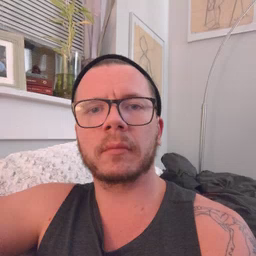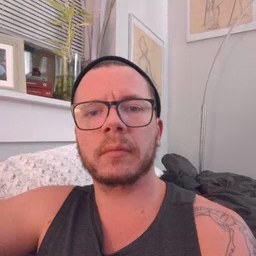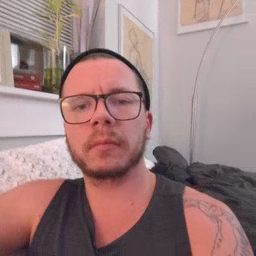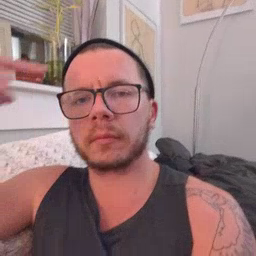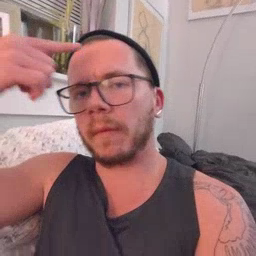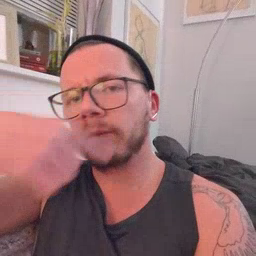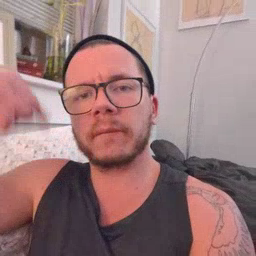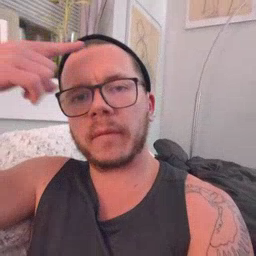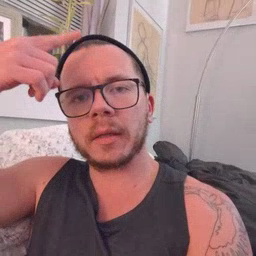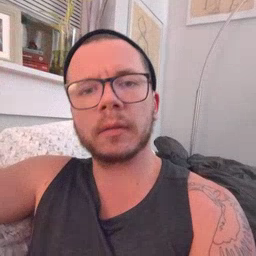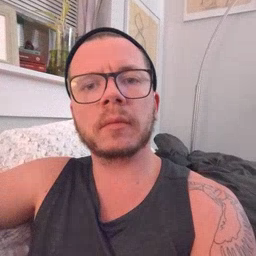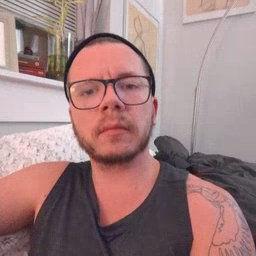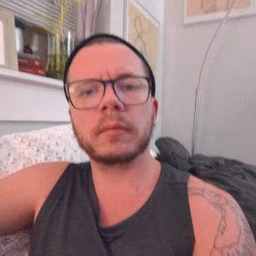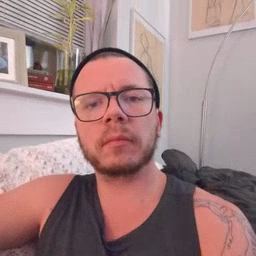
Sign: face